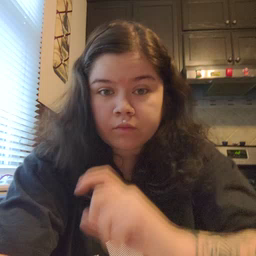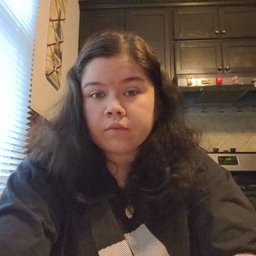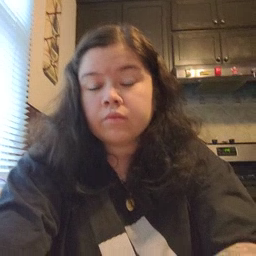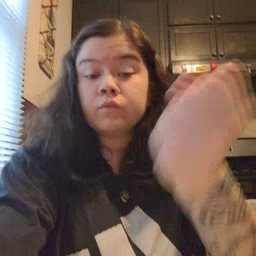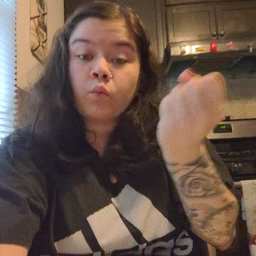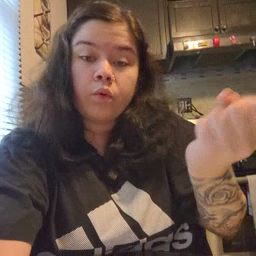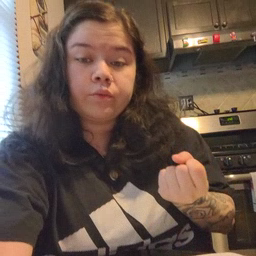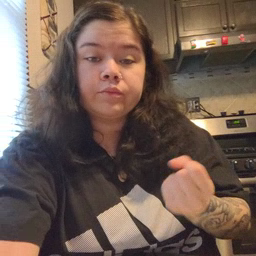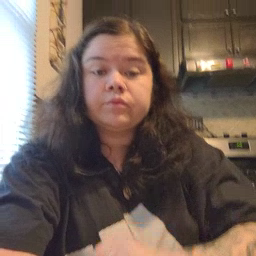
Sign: drawer